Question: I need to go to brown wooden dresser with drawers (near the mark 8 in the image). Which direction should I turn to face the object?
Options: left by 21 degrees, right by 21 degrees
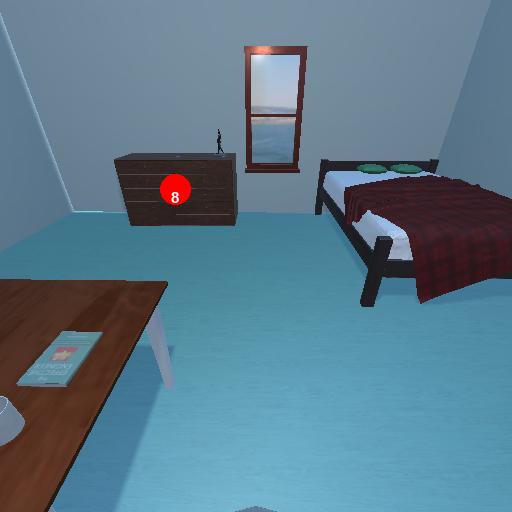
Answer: left by 21 degrees